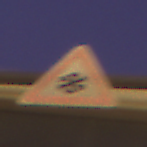
Verkehrszeichen: SchneeOderEisglaette
Umgebung: Outdoor, Urban
Tageszeit: Night
Wetter: Clear
Licht: Artificial
Jahreszeit: NotSpecified
Kontrast: HighContrast